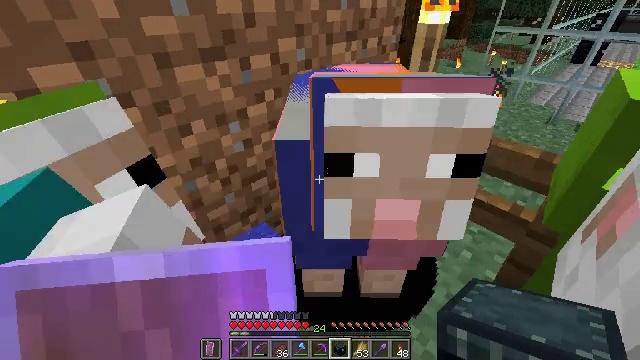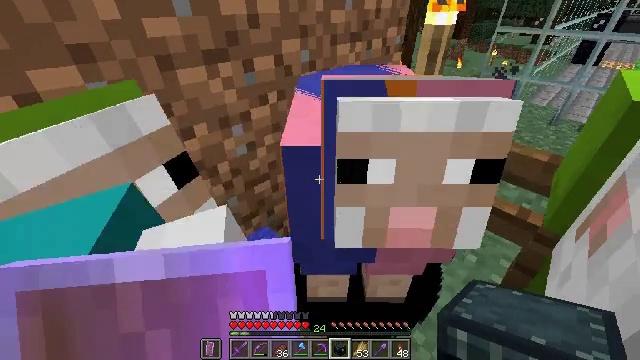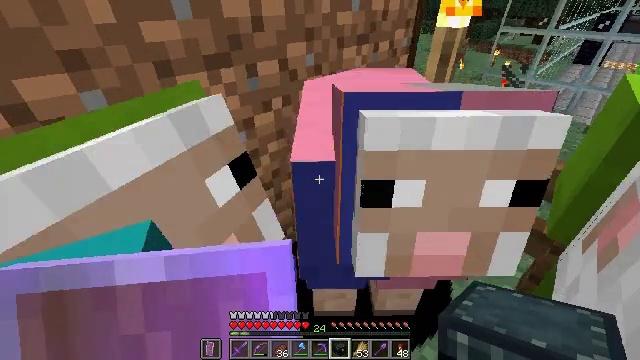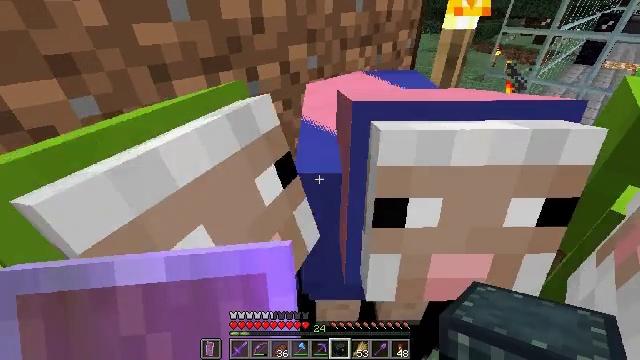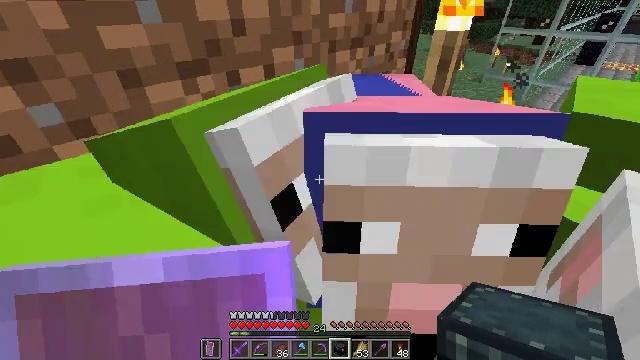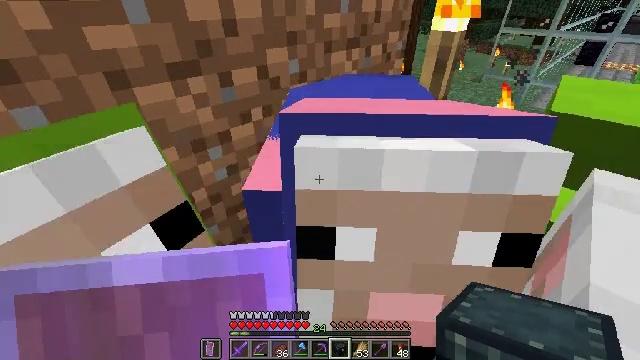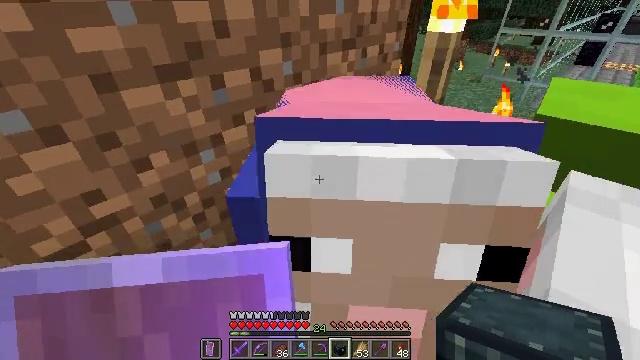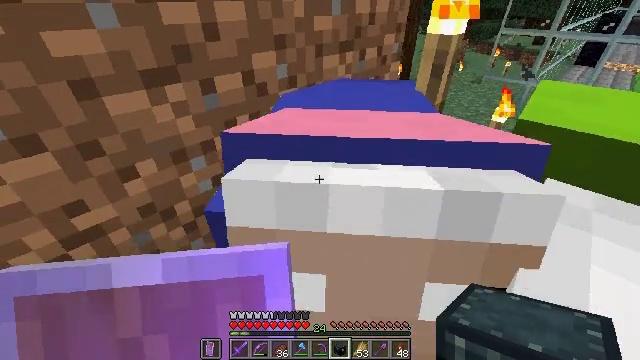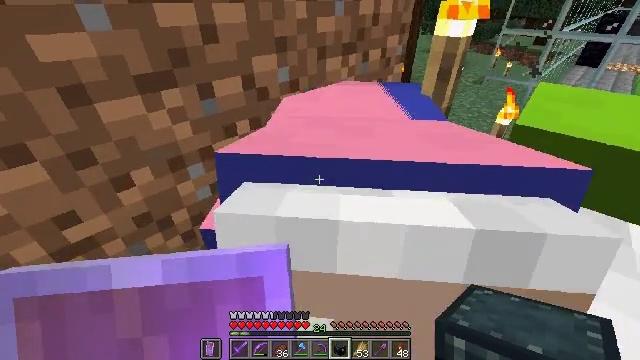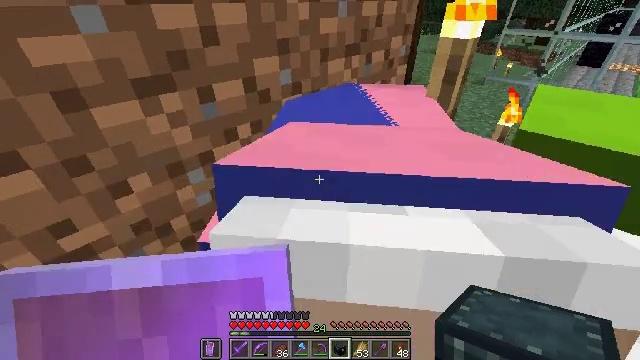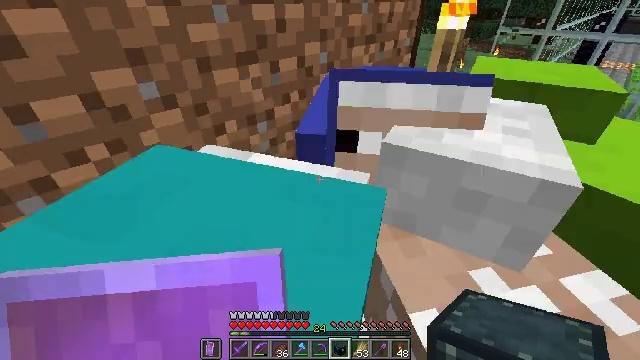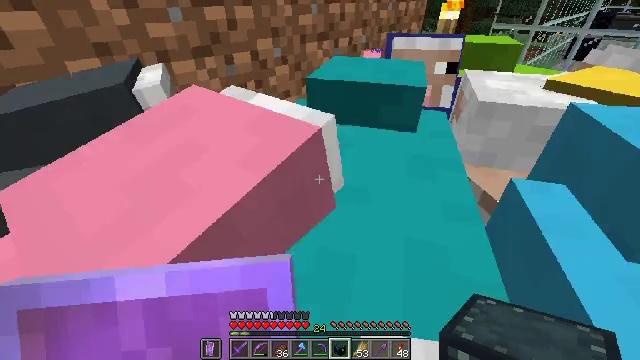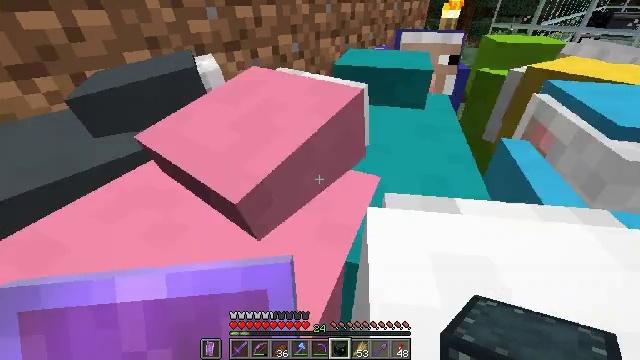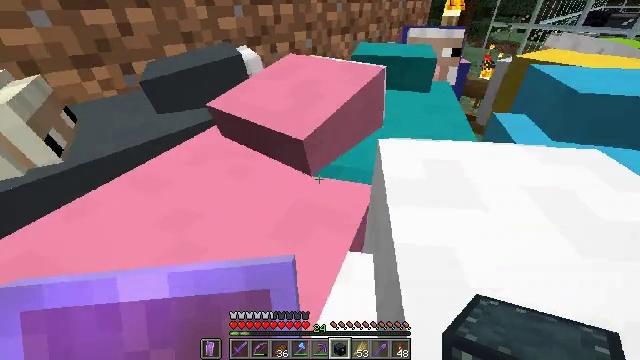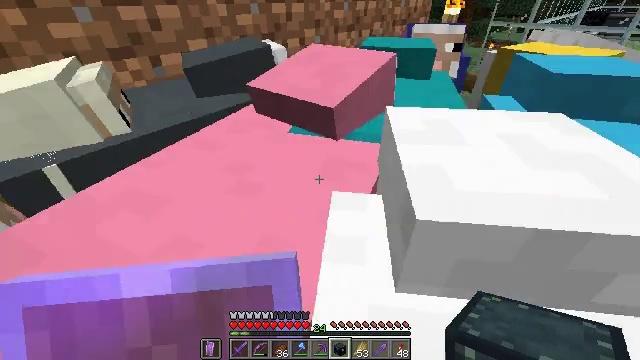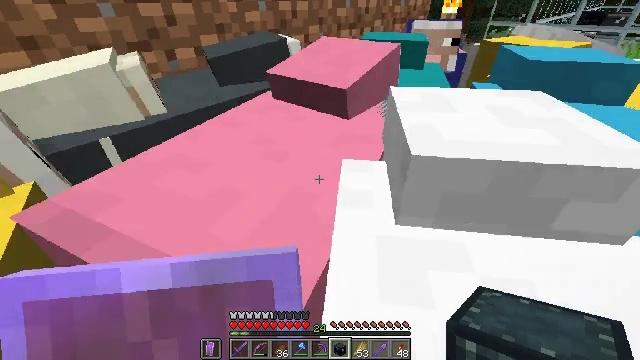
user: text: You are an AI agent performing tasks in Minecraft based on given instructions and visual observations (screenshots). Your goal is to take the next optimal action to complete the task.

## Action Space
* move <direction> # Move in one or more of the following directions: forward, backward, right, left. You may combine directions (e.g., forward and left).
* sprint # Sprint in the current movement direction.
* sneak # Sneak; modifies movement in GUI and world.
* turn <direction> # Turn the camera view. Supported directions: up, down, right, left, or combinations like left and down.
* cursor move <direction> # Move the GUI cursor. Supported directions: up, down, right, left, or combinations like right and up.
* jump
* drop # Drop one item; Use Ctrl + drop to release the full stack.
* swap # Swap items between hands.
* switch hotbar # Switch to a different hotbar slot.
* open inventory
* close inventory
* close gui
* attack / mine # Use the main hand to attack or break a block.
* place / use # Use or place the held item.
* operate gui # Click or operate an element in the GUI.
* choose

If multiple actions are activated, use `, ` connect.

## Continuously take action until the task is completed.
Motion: motion action
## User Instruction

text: Hunt a sheep.
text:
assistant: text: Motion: no_op
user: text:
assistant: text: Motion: no_op
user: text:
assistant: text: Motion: no_op
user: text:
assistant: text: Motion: no_op
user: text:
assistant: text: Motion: no_op
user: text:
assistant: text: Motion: no_op
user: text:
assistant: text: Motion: no_op
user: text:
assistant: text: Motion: no_op
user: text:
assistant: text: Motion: no_op
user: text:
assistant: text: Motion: no_op
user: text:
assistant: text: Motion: no_op
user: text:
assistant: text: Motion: no_op
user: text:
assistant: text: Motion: no_op
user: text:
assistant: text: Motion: no_op
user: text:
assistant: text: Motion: no_op
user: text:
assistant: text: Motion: no_op
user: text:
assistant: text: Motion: no_op
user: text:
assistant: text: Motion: no_op
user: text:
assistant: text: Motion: no_op
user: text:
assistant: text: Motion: no_op
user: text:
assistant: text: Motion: no_op
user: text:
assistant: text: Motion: no_op
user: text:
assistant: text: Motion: no_op
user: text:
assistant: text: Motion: no_op
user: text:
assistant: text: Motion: no_op
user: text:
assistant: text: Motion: no_op
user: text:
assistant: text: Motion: no_op
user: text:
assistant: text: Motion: no_op
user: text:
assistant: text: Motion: no_op
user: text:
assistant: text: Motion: no_op